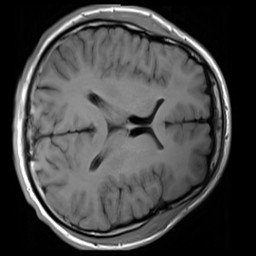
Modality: T1w
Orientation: axial
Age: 22
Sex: male
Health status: healthy
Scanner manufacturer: siemens
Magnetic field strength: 3 T
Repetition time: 4.1 s
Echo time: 0.0085 s